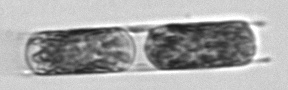
Label: Hemiaulus